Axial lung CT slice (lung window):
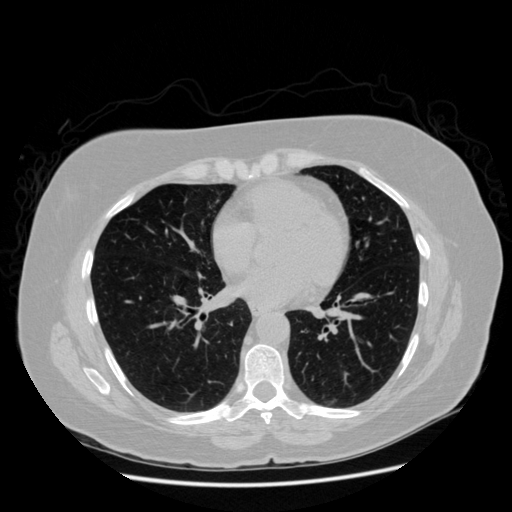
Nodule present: no